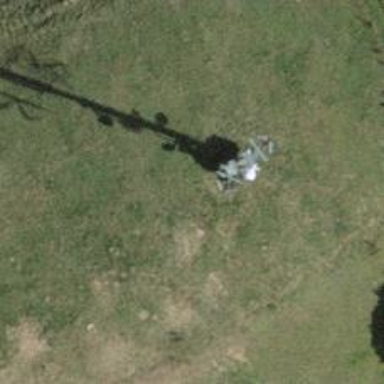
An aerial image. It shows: Communication tower.